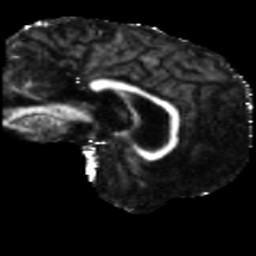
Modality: FA
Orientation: sagittal
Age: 58
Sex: male
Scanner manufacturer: siemens
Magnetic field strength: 3 T
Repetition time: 5.47 s
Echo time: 0.0854 s